Question: I am very new to AspectJ...just started to learn.
Till now i am able to get the parameters of user defined method in my aspect and print the captured parameter in my pointcut.
Curiously i started to think to print the contents of 'System.out.println()' in my pointcut's advice and written the following simple code:
HelloClass.java:
'''
public class HelloClass
{
public static void main(String a[])
{
System.out.println("hello sachin");
}
}
'''
HelloAspect.java:
'''
public aspect HelloAspect
{
pointcut callPointcut(String message ) :call(void java.lang.System.out.println(String))&& args(message);
before( String message) : callPointcut(message )
{
System.out.println("Fetced in point cut:"+message);
//System.out.println("In the advice attached to the call pointcut");
}
}
'''
Then i compiled both the files using 'ajc HelloClass.java HelloAspect.java'
It compiled successfully with one worning as follows:

and when i run program using 'java HelloClass'
it Outputs as: 'Hello sachin' where it should be as 'Fetced in point cut:Hello sachin'.
So can anyone point out where i am going wrong or missing something . .Thank you in advance . .
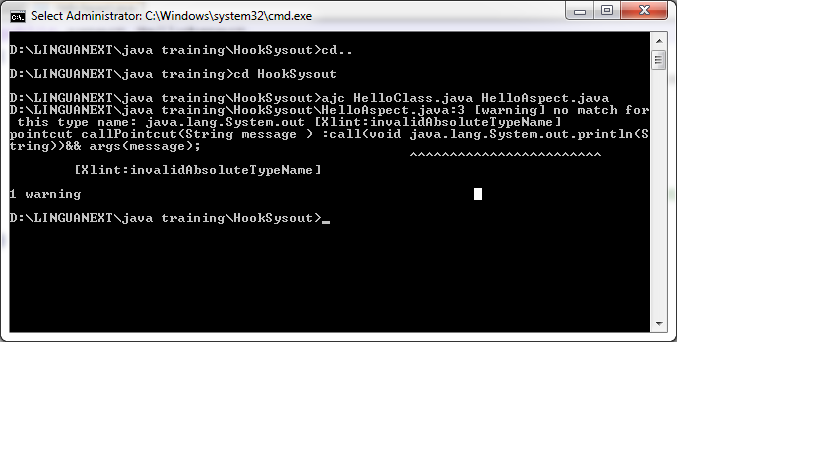
Answer: I was shocked still .. 2 days after posting,no one answered my this question... but its fine i have found a solution and realized where i was wrong. it was the mistake in my signature of println method().
This is the correct signature of println:
'''
void around(String str) :
call(void java.io.PrintStream.println(String)) && args(str)
'''
and it worked fine for me . .